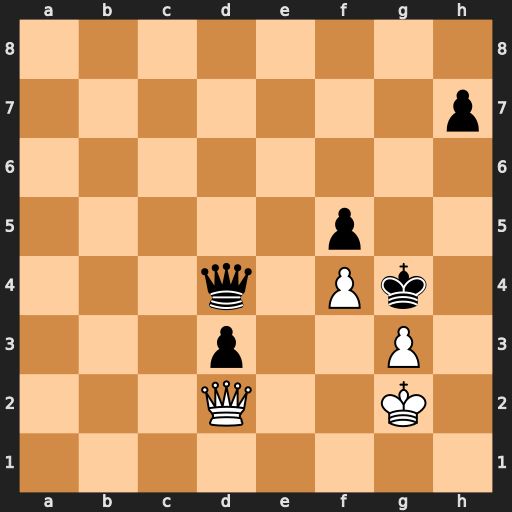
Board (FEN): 8/7p/8/5p2/3q1Pk1/3p2P1/3Q2K1/8
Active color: w
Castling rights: -
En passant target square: -
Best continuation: Qd1#